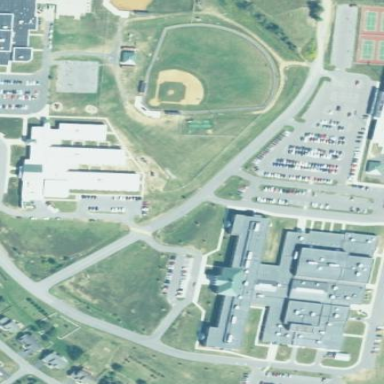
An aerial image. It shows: School.